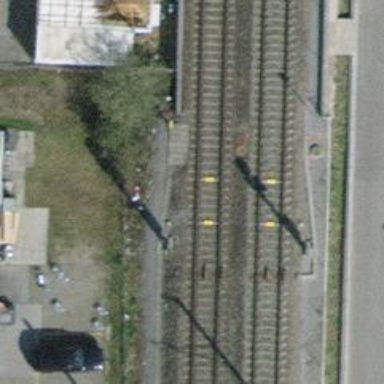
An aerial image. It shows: Railway stop.